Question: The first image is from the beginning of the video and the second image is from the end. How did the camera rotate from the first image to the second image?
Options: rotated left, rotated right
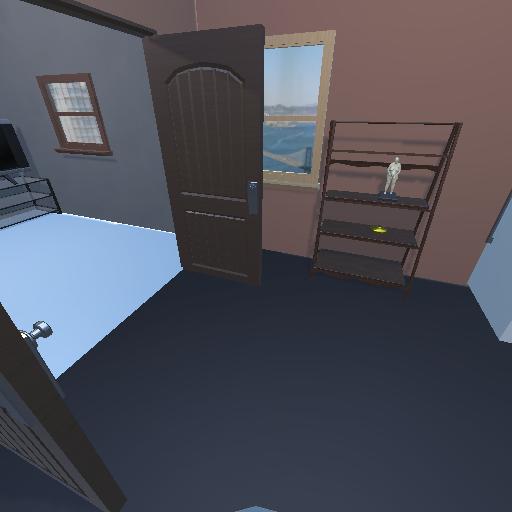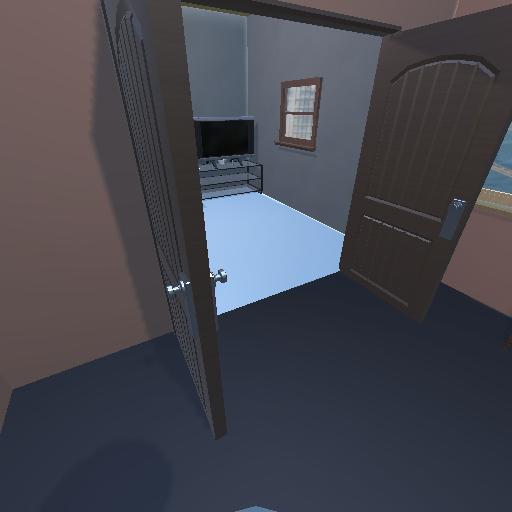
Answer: rotated left